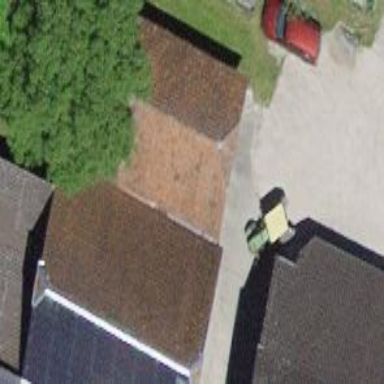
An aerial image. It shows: Garage.